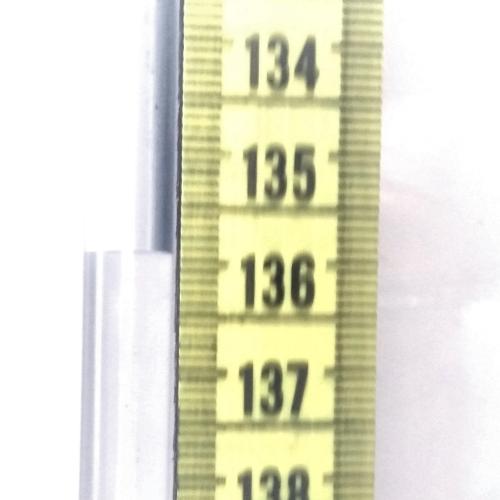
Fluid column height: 136.0 cm